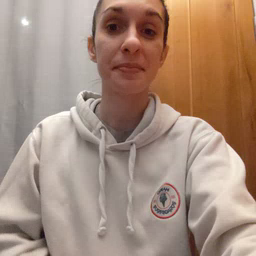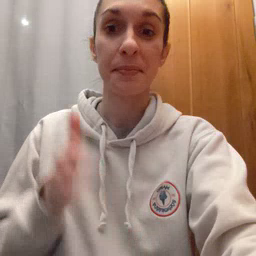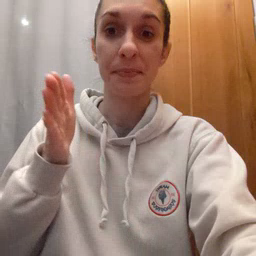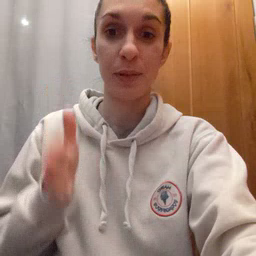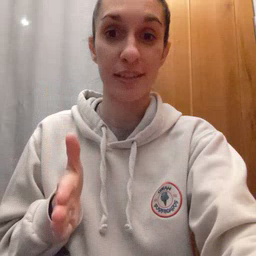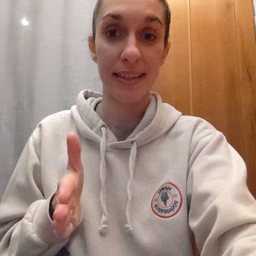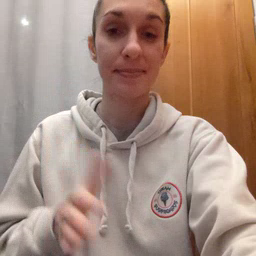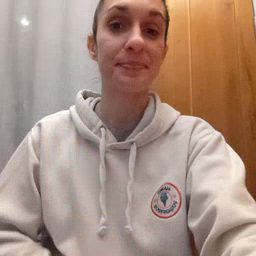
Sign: person